Field crop: maize
Growth stage: 2
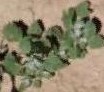
Species: chenopodium